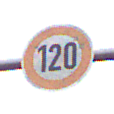
Verkehrszeichen: Geschwindigkeit120
Umgebung: Outdoor, RoadRail
Tageszeit: Midday
Wetter: Overcast
Licht: Natural
Jahreszeit: NotSpecified
Kontrast: LowContrast